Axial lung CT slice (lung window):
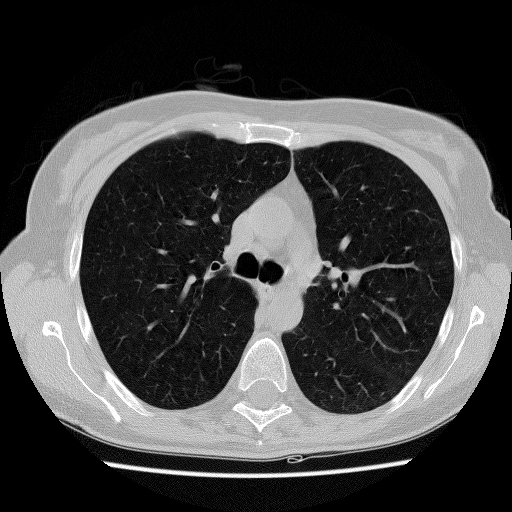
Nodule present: no